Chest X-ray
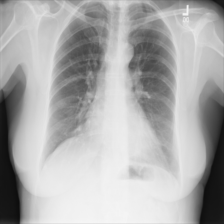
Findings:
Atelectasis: negative
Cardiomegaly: negative
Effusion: negative
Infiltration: negative
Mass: negative
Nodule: negative
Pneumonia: negative
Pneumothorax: negative
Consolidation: negative
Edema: negative
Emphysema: negative
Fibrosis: negative
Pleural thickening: negative
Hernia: negative